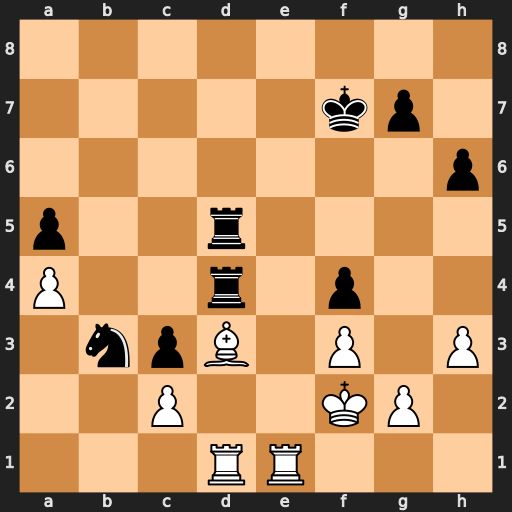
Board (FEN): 8/5kp1/7p/p2r4/P2r1p2/1npB1P1P/2P2KP1/3RR3
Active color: w
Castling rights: -
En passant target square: -
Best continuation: Bc4 Rxc4 Rxd5